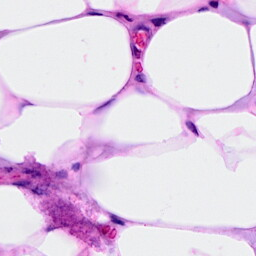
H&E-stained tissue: Breast